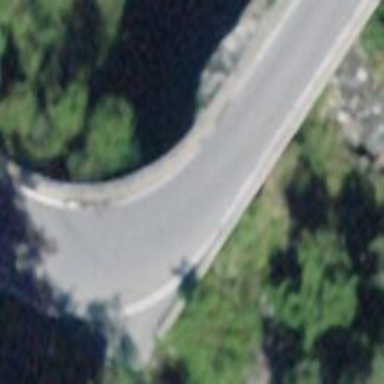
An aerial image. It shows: Tertiary road with bridge.